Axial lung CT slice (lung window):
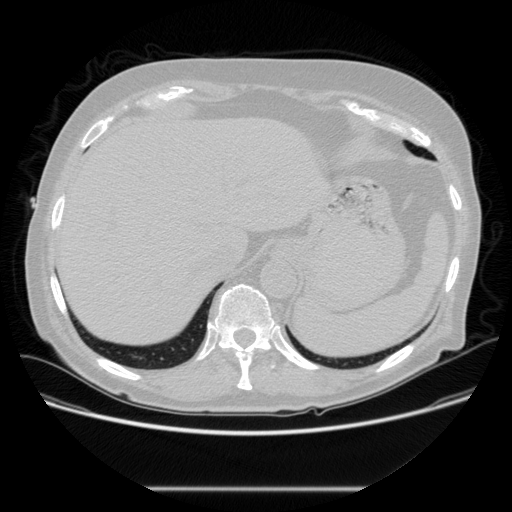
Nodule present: no